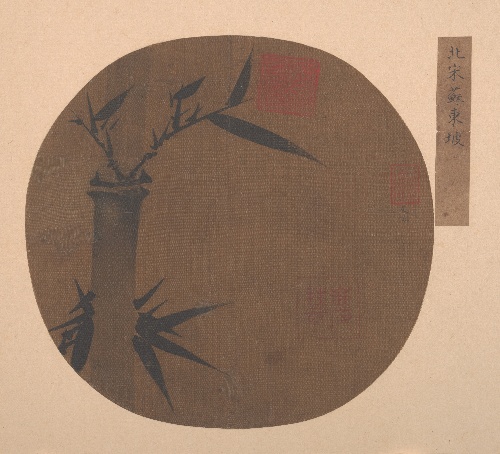
Title: 清  佚名   舊傳蘇軾   墨竹圖   扇|Bamboo
Artist: Su Shi|Unidentified artist
Artist bio: Chinese, 1037–1101|
Object type: Fan mounted as an album leaf
Classification: Paintings
Medium: Fan mounted as an album leaf; ink on silk
Culture: China
Period: Ming (1368–1644) or Qing dynasty (1644–1911)
Dimensions: 8 x 8 3/8 in. (20.3 x 21.3 cm)
Department: Asian Art
Credit line: John Stewart Kennedy Fund, 1913
Accession year: 1913
Repository: Metropolitan Museum of Art, New York, NY
Tags: Bamboo